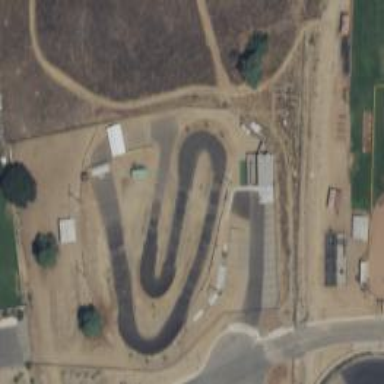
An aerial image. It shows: Motocross raceway.